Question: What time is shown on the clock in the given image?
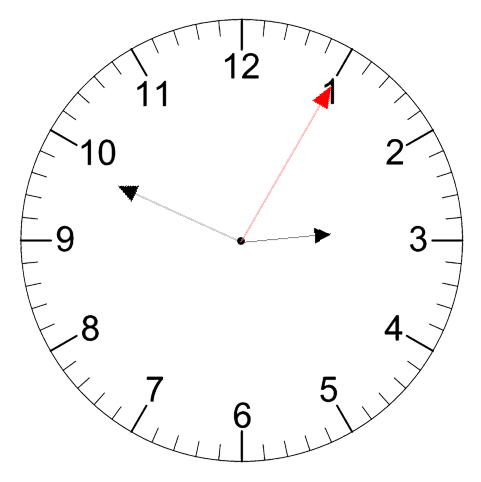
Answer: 02:49:05